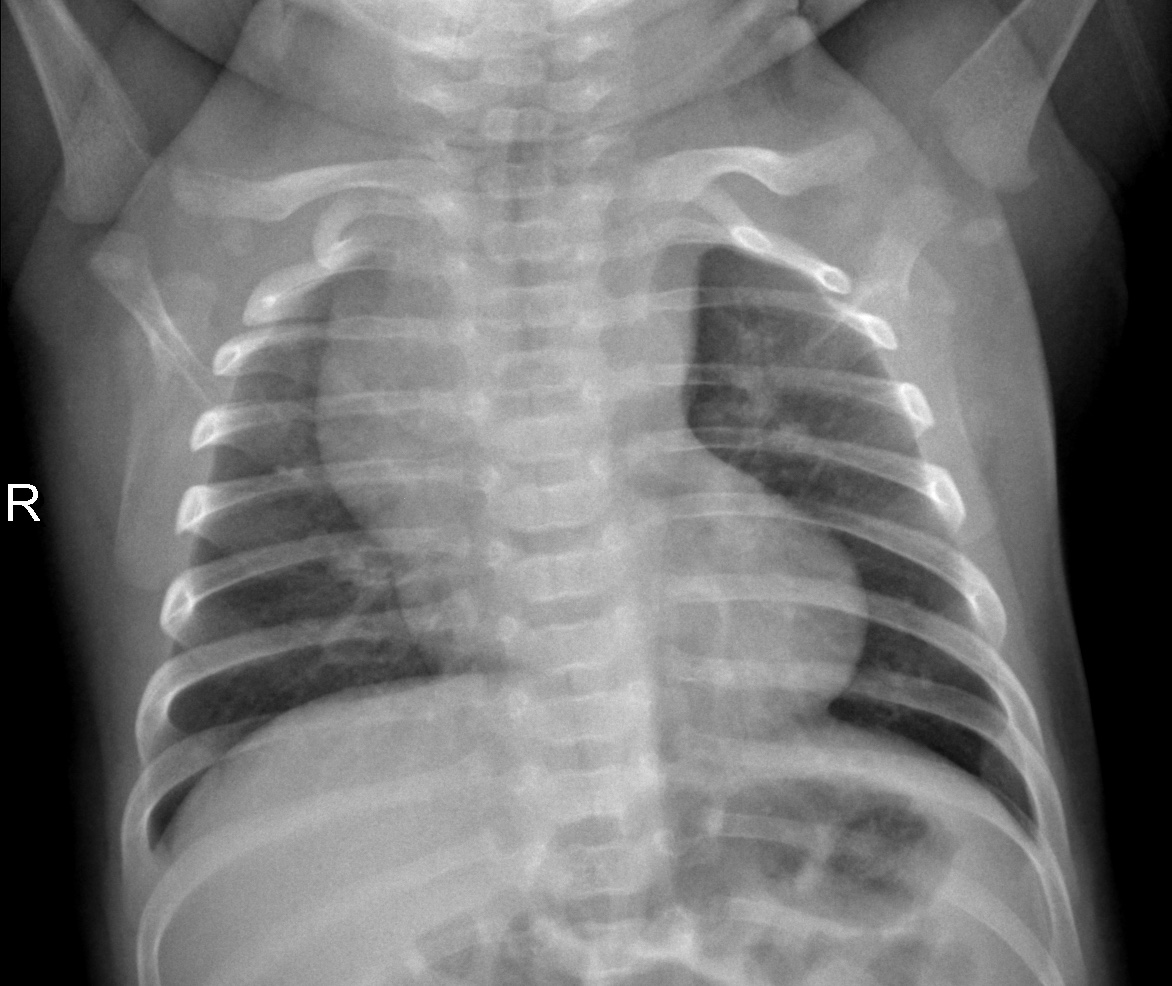
Diagnosis: NORMAL